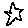
Label: star